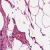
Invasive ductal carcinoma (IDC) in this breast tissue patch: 0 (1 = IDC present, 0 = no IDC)